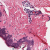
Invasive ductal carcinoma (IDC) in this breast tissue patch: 0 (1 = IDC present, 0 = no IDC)